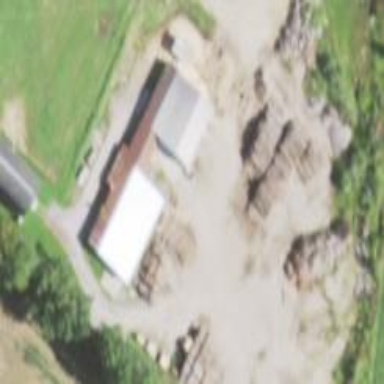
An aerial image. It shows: Building used as sawmill.